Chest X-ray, PA view. Patient: 39 years old, sex F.
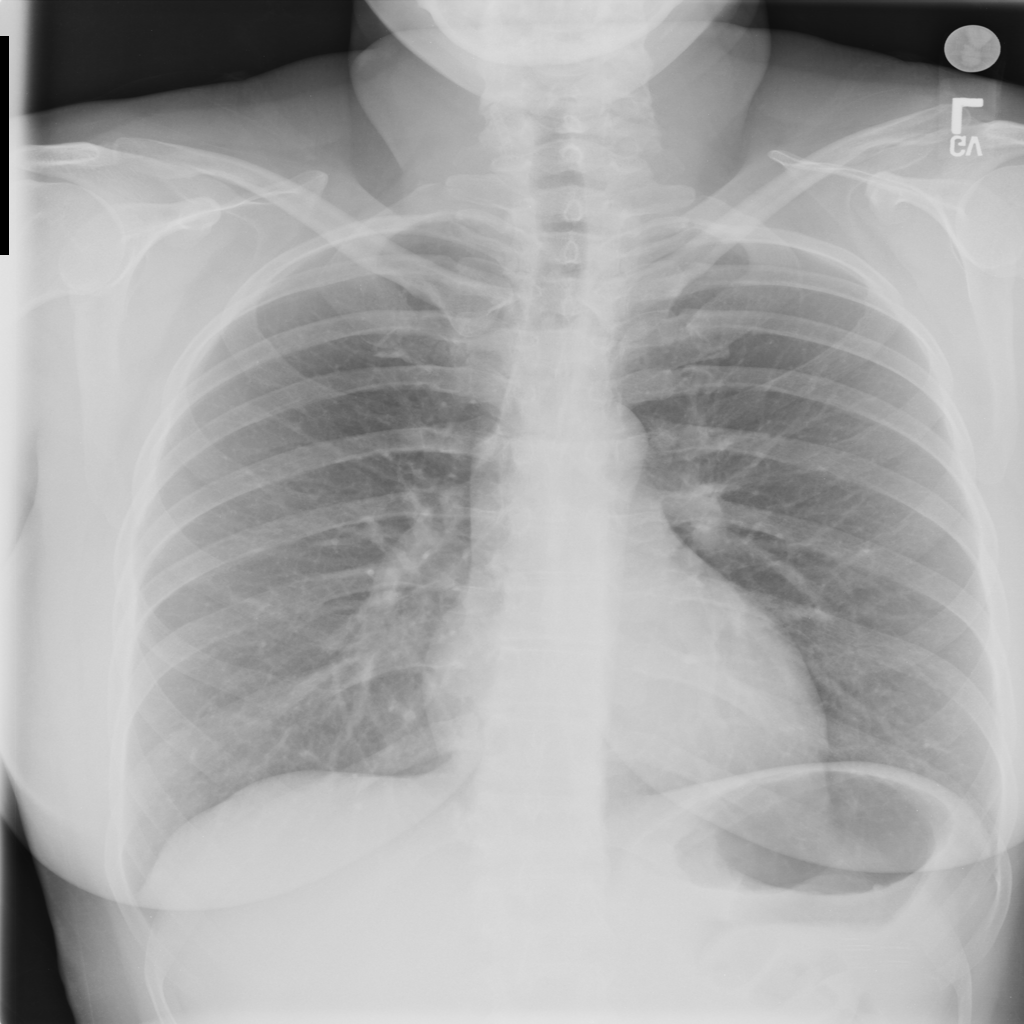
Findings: No Finding